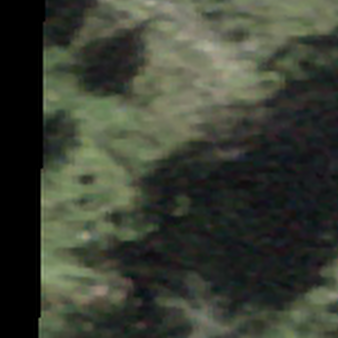
Label: other